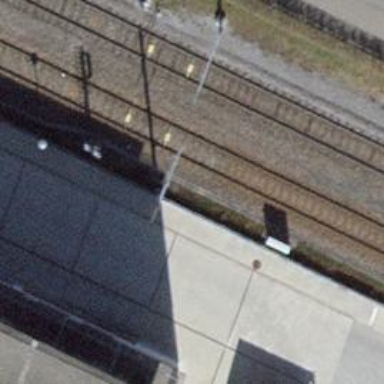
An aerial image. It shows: Railway milestone.